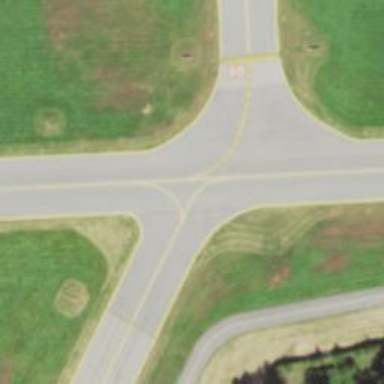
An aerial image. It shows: Image of taxiway at airport.